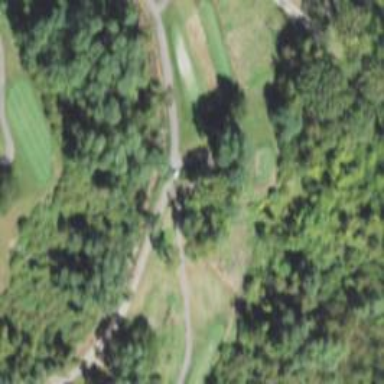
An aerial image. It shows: Path for both road and golf.